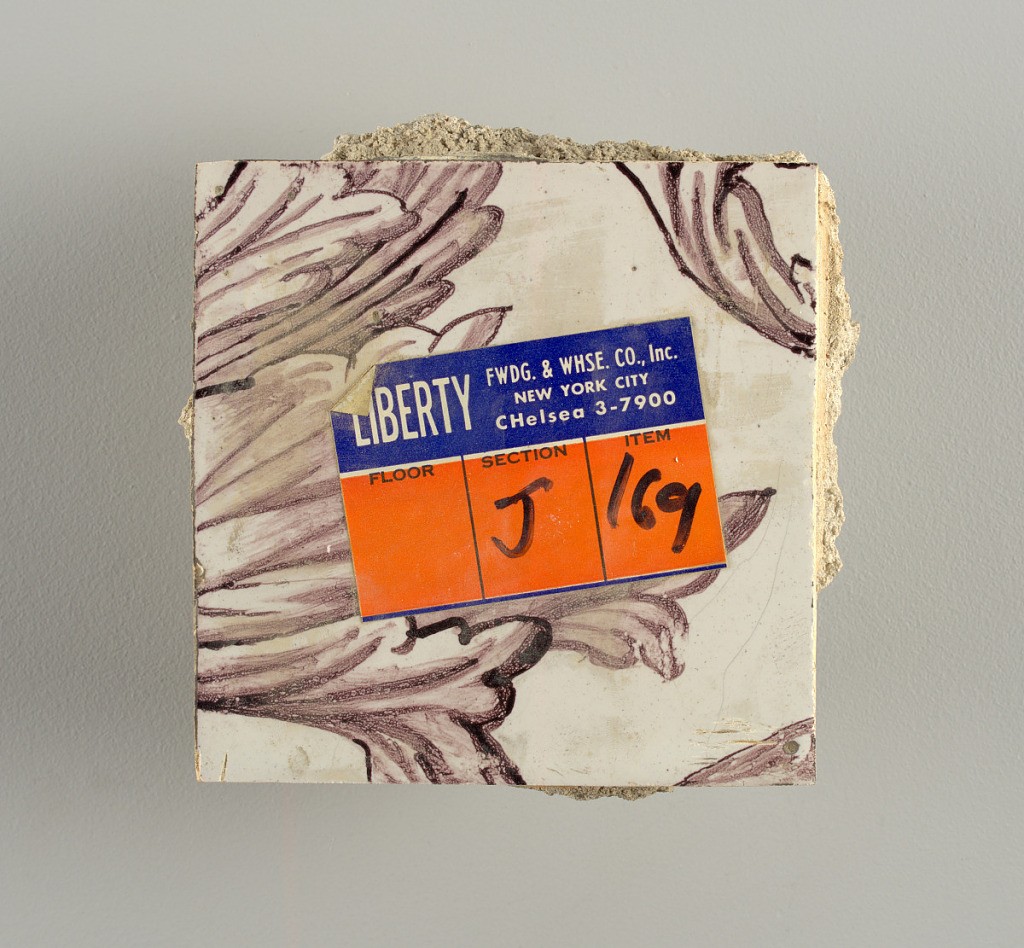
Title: Wall facing
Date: ca. 1725
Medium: tin-glazed earthenware, underglaze
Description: Two vertical rectangles, twenty-three tiles high.  A) Nine tiles wide at top; seven tiles wide at bottom.  B) Ten and one-half tiles wide.

Arabesque design of foliage.  A) with centered figure of Justice under a canopy.  B) with centered urn.